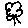
Label: tree